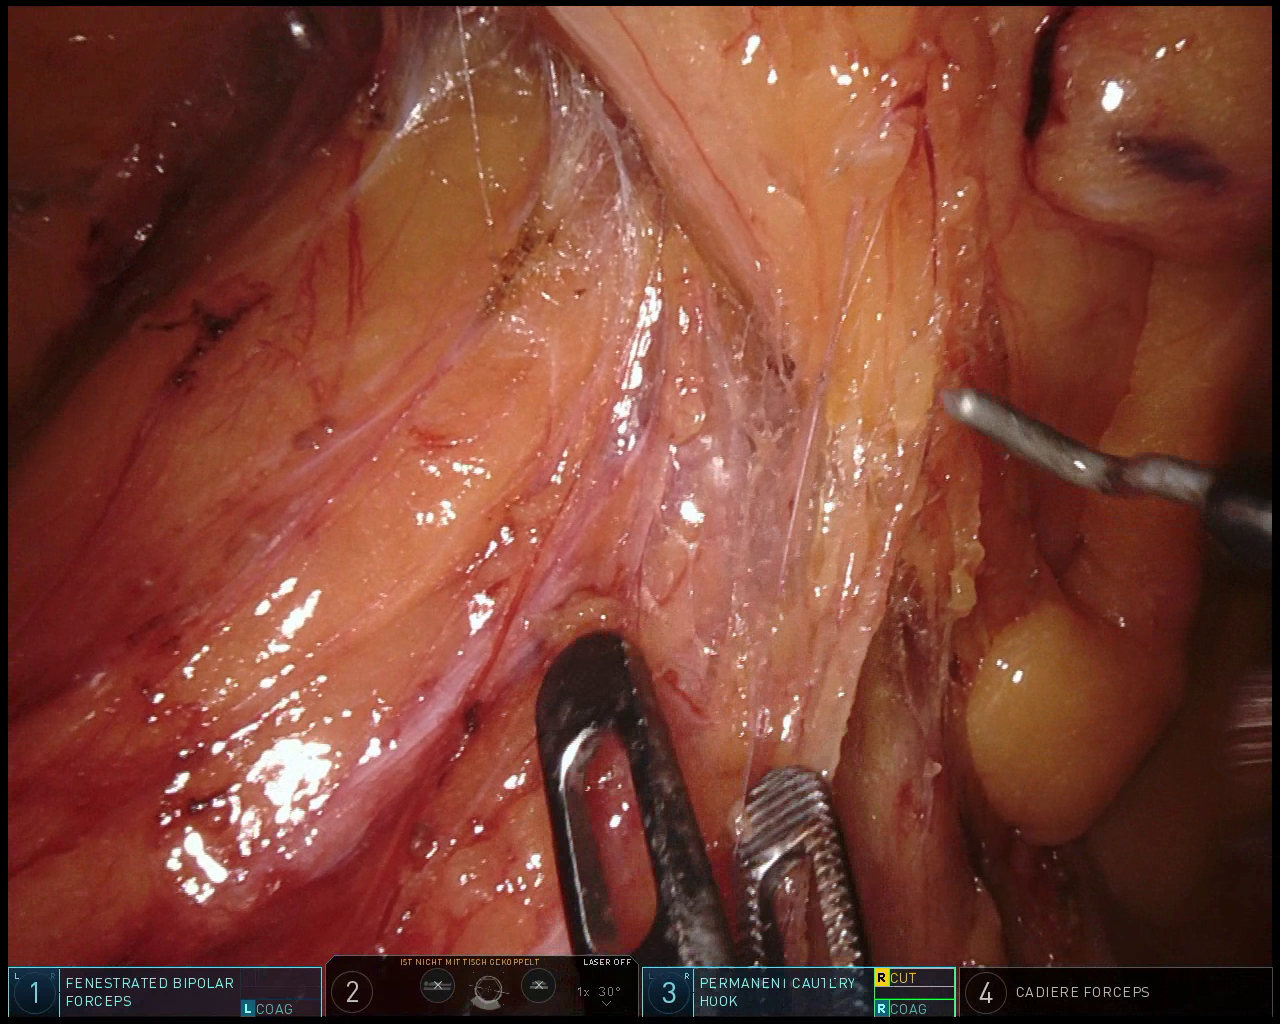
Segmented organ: ureter
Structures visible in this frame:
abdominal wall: no
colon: no
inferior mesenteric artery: no
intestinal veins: no
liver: no
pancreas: no
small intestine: no
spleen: no
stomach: no
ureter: yes
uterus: no
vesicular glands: no